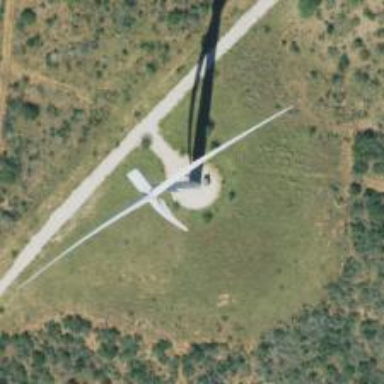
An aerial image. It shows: Wind generator powered by wind. The generator type is horizontal axis and it uses wind turbines.